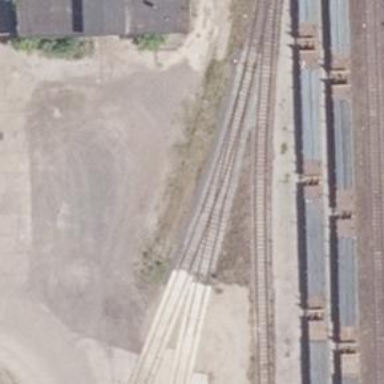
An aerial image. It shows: Railway spur service.